Aerial crown-view tile of a tropical tree (Barro Colorado Island, Panama), acquired 20250217:
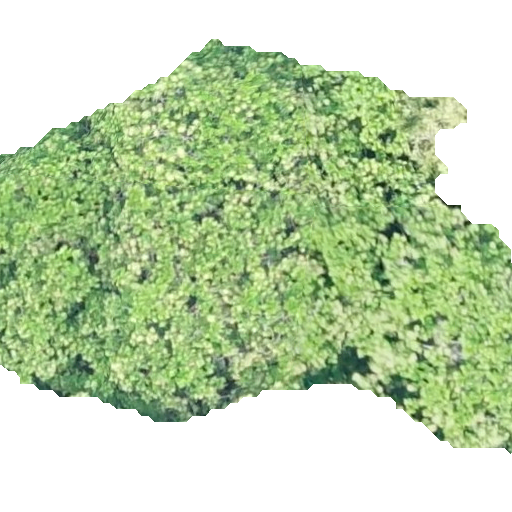
Species: Anacardium excelsum
GBIF accepted scientific name: Anacardium excelsum
Crown area: 246.604 m²